Question: In my application I want to add a item of 3 subitems in a listview
first subitem is : the index number of the item
second subitem is : A description for the item
last subitem is : A directory path
Example:

Just before adding a new item I try to search if the listview already contains the third subitem (the directory path) with a function I've made:
'''
' Find ListView Text
Private Function Find_ListView_Text(ByVal ListView As ListView, ByVal Text As String) As Boolean
Try : Return Convert.ToBoolean(ListView.FindItemWithText(Text)) : Catch : Return True : End Try
End Function
'''
...Now, the problem is for example if I first add in the listview a Item wich contains the directory as the third subitem like seen in the image, then later I can't add a new item with a directory because my function is not searching for a full text, my function founds "C:\Electro" when I search for "C:", it searchs for a piece of text and I need the otherwise.
Then I need to improve the function to search inside a listview for a full text, not for a piece of text.
Last example:
If I have an item in the listview with the string "C:\Electro" and I search if exist "C:" in the listviews items, the desired result is "FALSE" (Not exists the directory C:\, is C:\Electro)
> UPDATE:
A code example extracted from the class, if you want to see what I mean...
'''
Private Sub TextBoxes_Sendto_TextChanged(sender As Object, e As EventArgs) _
Handles TextBox_Sendto_Directory.TextChanged, _
TextBox_Sendto_Description.TextChanged
If TextBox_Sendto_Description.TextLength <> 0 _
AndAlso TextBox_Sendto_Directory.TextLength <> 0 Then
If Not Find_ListView_Text(ListView_Sendto, TextBox_Sendto_Directory.Text) Then
Label_Sendto_Status.Text = "Directory ready to add"
Label_Sendto_Status.ForeColor = Color.YellowGreen
Button_Sendto_Add.Enabled = True
Else
Label_Sendto_Status.Text = "Directory already added"
Label_Sendto_Status.ForeColor = Color.Red
Button_Sendto_Add.Enabled = False
End If
Else
Button_Sendto_Add.Enabled = False
End If
End Sub
Private Sub Button_Sendto_Add_Click(sender As Object, e As EventArgs) Handles Button_Sendto_Add.Click
Dim item = ListView_Sendto.AddItem(ListView_Sendto.Items.Count + 1)
item.SubItems.Add(TextBox_Sendto_Description.Text)
item.SubItems.Add(TextBox_Sendto_Directory.Text)
End Sub
' Find ListView Text
Private Function Find_ListView_Text(ByVal ListView As ListView, ByVal Text As String) As Boolean
Try : Return Convert.ToBoolean(ListView.FindItemWithText(Text)) : Catch : Return True : End Try
End Function
'''
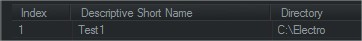
Answer: Here's a simple little function that takes the ListViewItemcollection, the zero-based column index and a search string and returns whether the search string exists in any subitem in that column:
'''
Private Function FindItem(ItemList As ListView.ListViewItemCollection, ColumnIndex As Integer, SearchString As String) As Boolean
For Each Item As ListViewItem In ItemList
If Item.SubItems(ColumnIndex).Text = SearchString Then
Return True
End If
Next
Return False
End Function
'''
You would call it like this:
'''
If Not FindItem(ListView_Sendto, 2, TextBox_Sendto_Directory.Text) Then
'''
The comparison is case insensitive. If you want case sensitivity you could use the CompareTo method instead of equality.
If necessary you could add error trapping in case the column index is out of range.